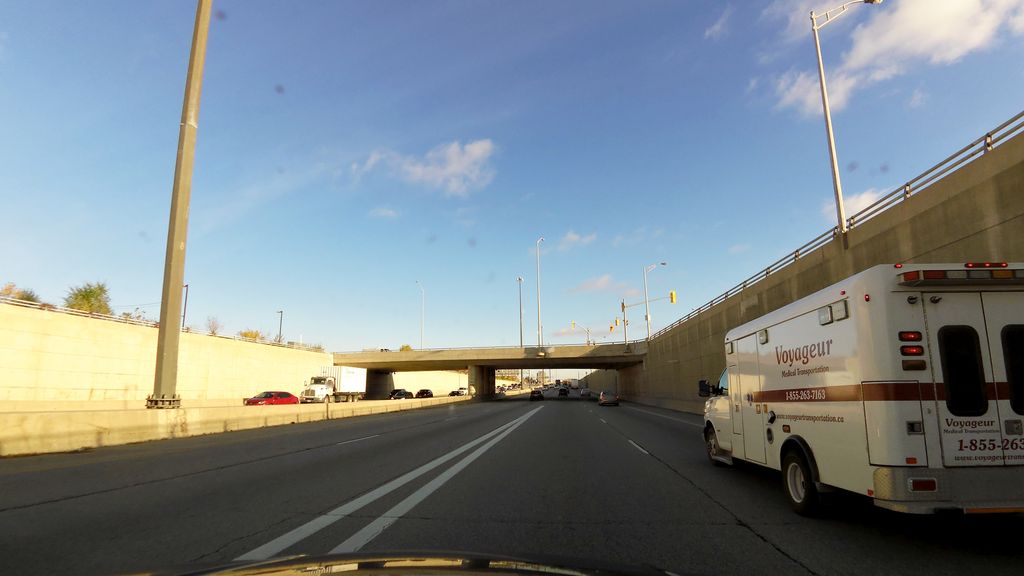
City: kitchener-waterloo